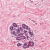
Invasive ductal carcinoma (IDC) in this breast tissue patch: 0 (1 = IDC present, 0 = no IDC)